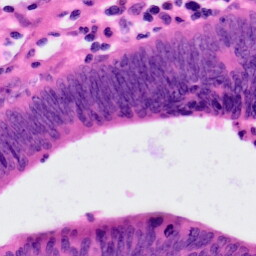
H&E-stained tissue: Colon